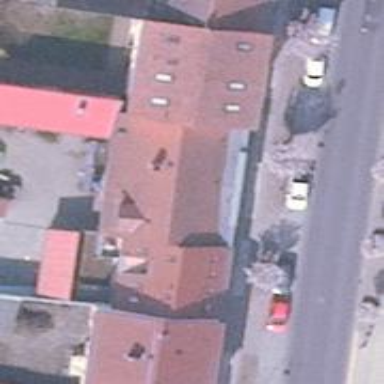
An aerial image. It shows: Hardware shop.